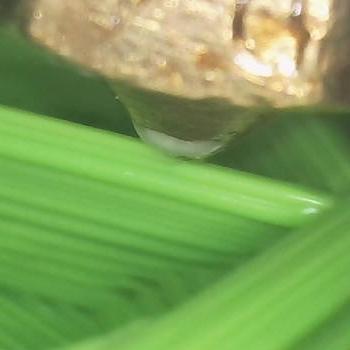
Flow rate: 66%